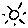
Label: sun